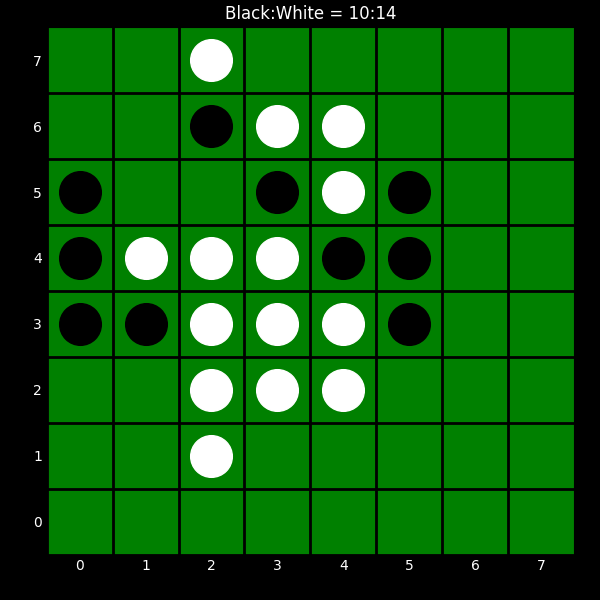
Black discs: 10
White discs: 14